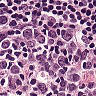
Metastatic tissue present: no